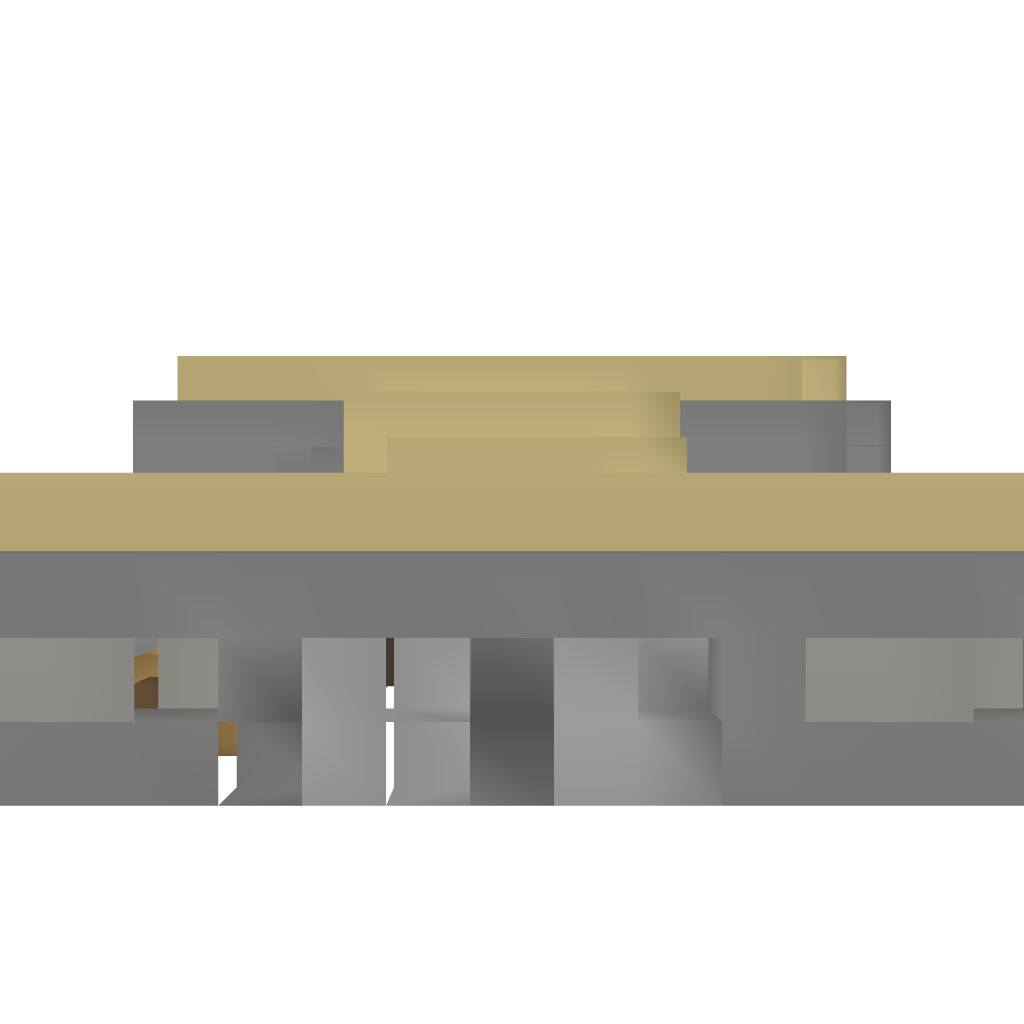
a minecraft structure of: Grand hotel